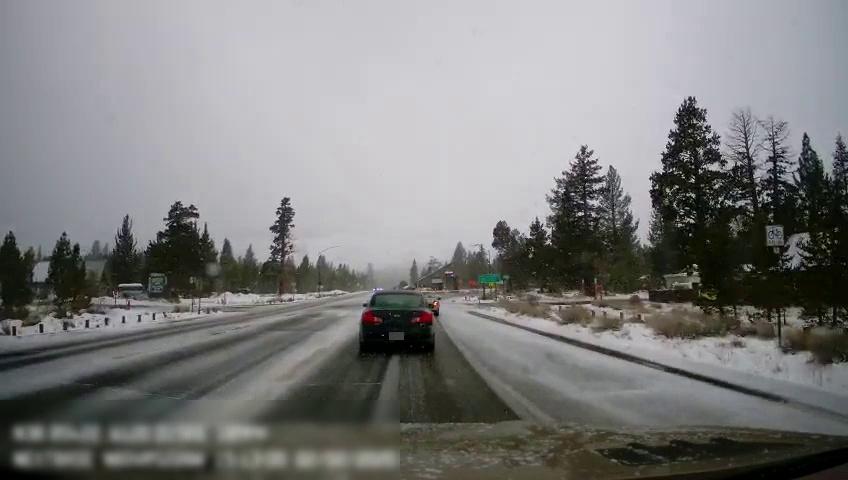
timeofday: Day
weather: Snowy
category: Drivable Space
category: Vehicles | Truck
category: Vehicles | Car
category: Vehicles | Car
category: Traffic | Signs
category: Traffic | Signs